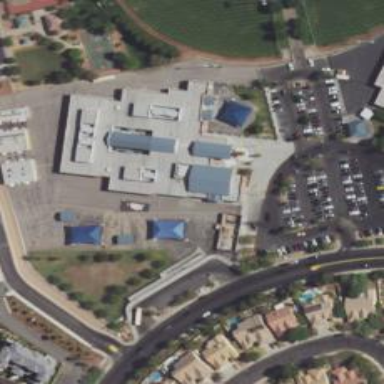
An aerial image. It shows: School building.